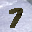
Label: 7